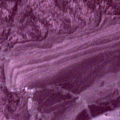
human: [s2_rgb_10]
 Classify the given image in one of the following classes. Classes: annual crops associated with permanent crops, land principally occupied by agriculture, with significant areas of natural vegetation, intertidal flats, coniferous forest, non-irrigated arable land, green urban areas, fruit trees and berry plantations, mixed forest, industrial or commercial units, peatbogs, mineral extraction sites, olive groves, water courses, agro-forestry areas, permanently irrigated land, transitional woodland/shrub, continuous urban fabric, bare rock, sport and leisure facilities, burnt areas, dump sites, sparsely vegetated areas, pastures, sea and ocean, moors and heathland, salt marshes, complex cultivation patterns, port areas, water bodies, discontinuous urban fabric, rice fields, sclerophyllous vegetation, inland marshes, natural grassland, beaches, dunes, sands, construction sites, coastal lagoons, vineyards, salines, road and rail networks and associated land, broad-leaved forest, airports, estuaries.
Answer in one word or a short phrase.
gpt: sea and ocean